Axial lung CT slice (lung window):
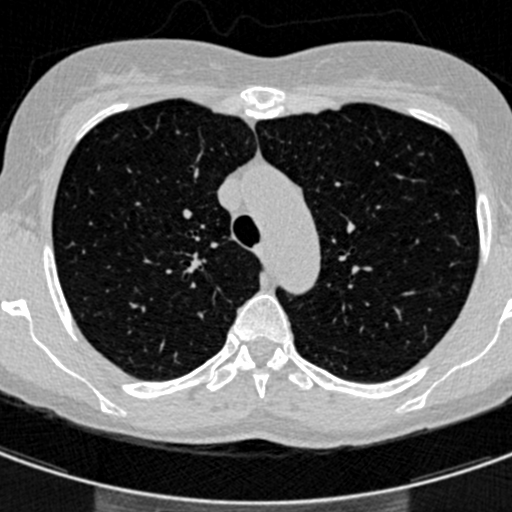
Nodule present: no